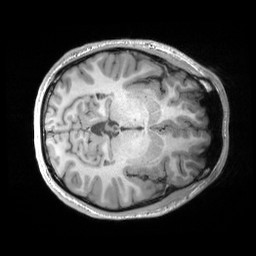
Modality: T1w
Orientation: axial
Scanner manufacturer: siemens
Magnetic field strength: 3 T
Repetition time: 2.25 s
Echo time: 0.00306 s